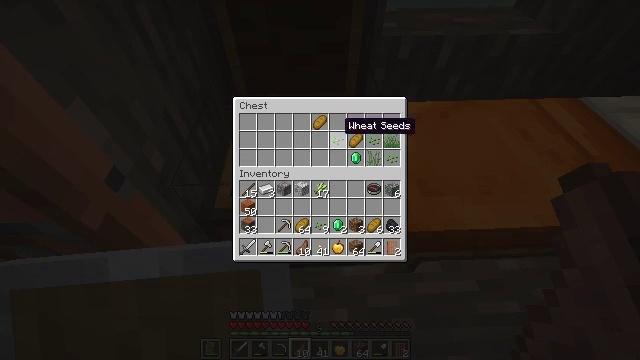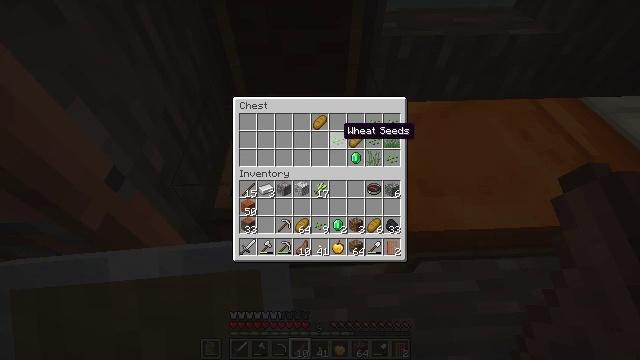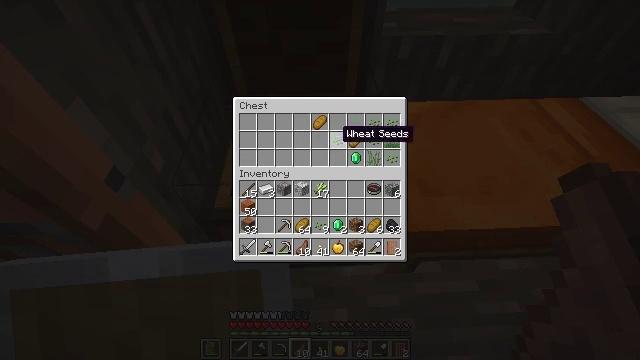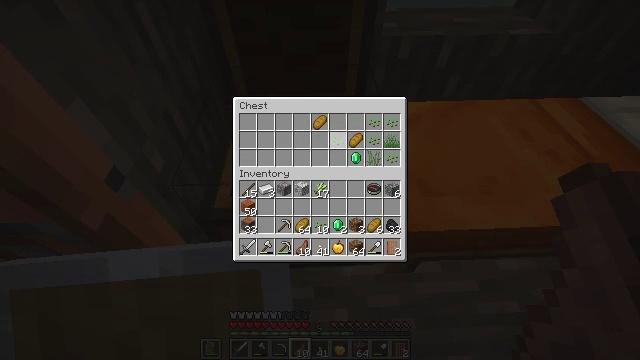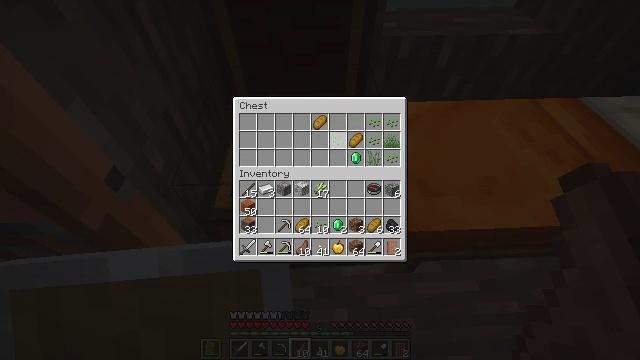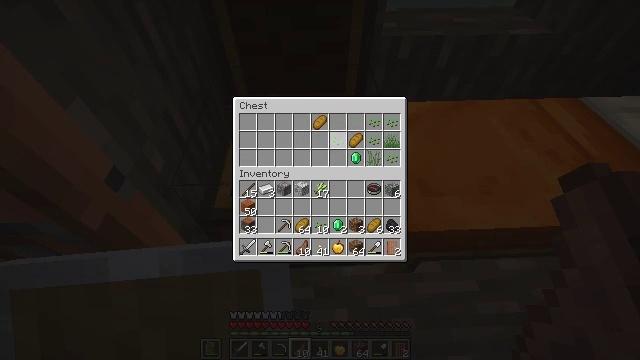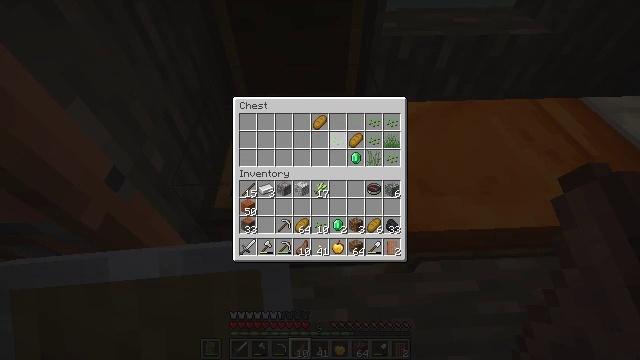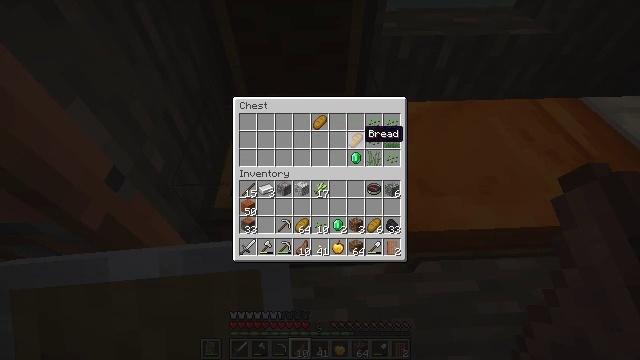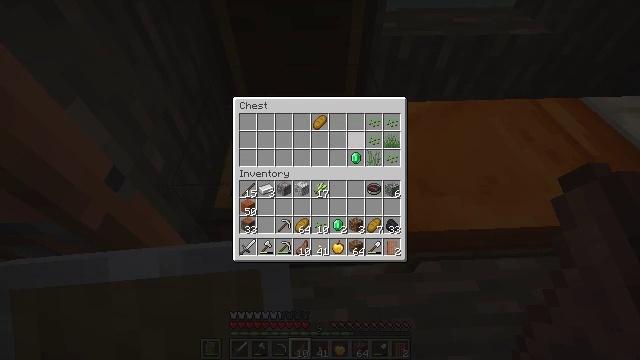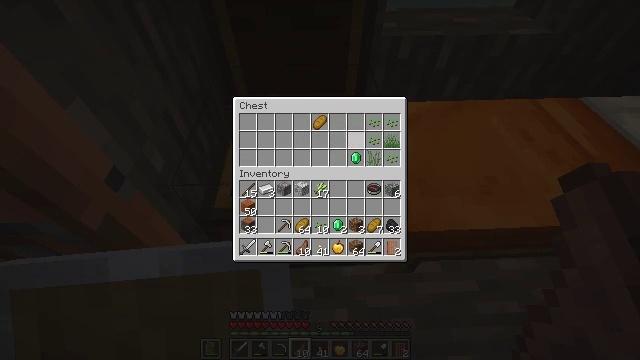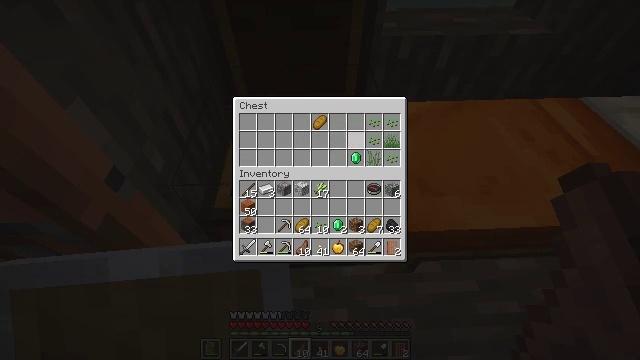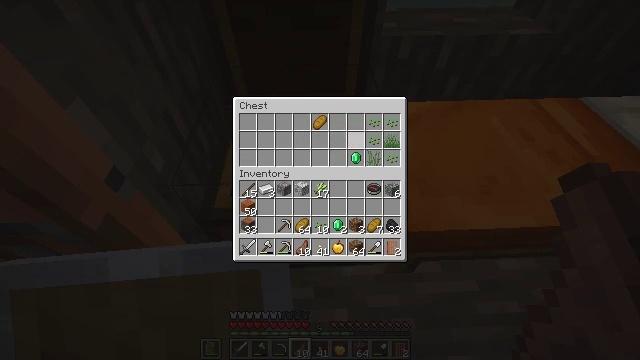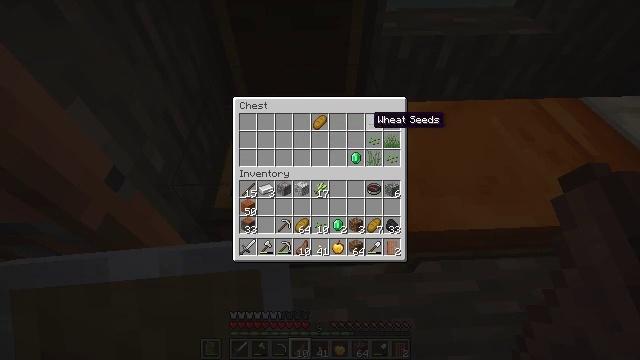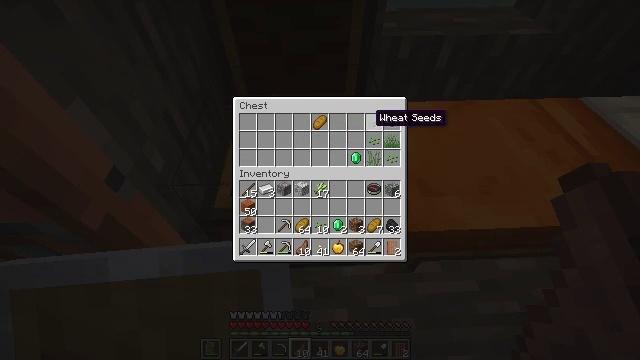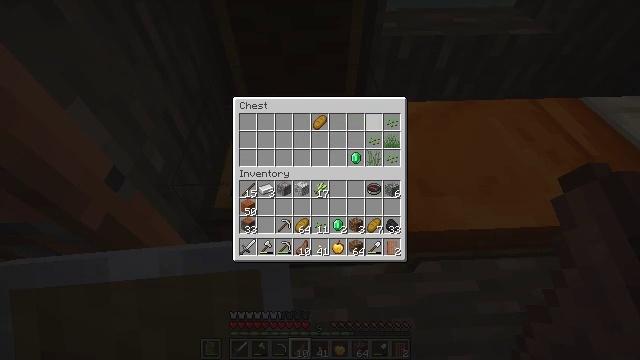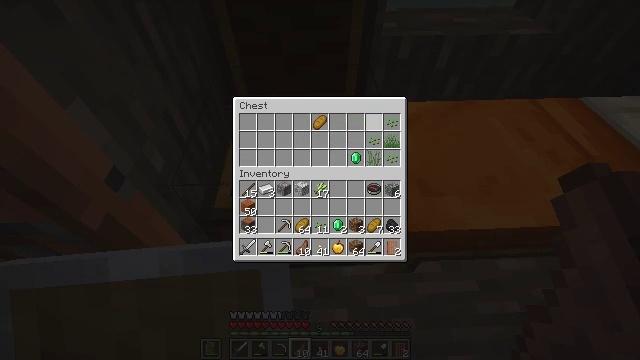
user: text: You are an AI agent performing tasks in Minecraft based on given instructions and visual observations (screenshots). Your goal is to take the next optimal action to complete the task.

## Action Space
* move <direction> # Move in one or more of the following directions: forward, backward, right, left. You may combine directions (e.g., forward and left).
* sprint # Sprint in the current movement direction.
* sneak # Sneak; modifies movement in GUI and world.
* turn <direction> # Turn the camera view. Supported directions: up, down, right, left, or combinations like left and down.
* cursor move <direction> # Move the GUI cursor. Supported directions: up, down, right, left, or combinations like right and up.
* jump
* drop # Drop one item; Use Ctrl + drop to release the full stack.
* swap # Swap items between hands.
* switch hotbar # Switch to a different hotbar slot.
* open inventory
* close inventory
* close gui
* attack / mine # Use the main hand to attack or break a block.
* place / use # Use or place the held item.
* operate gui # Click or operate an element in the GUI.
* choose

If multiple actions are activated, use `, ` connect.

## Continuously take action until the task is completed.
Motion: motion action
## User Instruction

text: Attack the smooth stone block to break it.
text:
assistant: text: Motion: sneak, operate gui
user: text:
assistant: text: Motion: sneak
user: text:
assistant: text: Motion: sneak, operate gui
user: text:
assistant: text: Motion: sneak, operate gui
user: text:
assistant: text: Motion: sneak
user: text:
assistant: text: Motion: sneak
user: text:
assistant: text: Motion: sneak, cursor move right
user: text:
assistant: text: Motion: sneak, operate gui
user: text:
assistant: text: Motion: sneak, operate gui
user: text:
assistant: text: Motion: sneak, operate gui
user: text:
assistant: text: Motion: sneak, cursor move up
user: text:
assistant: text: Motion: sneak
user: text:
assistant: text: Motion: sneak
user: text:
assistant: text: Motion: sneak, operate gui
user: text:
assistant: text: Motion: sneak, operate gui
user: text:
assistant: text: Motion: sneak
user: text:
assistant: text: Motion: sneak, operate gui
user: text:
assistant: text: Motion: sneak, operate gui
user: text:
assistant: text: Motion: sneak, operate gui
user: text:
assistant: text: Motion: sneak, operate gui
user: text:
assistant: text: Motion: sneak, operate gui
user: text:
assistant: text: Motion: sneak, operate gui
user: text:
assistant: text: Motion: sneak, operate gui
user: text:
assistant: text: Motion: sneak, operate gui
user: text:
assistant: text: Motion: sneak, operate gui
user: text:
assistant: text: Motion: sneak
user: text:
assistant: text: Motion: sneak, cursor move right and up
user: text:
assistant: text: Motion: sneak, operate gui
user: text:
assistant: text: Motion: sneak, operate gui
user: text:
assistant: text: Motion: sneak, operate gui